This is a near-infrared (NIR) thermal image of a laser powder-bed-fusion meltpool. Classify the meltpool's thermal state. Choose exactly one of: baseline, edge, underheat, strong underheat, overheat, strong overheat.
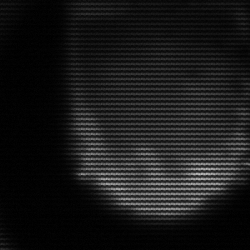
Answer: edge